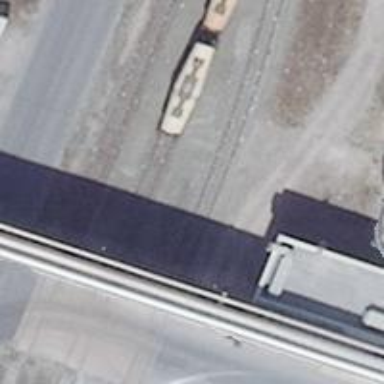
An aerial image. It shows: Railway yard used for servicing trains.